Field crop: maize
Growth stage: 2
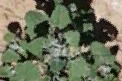
Species: chenopodium